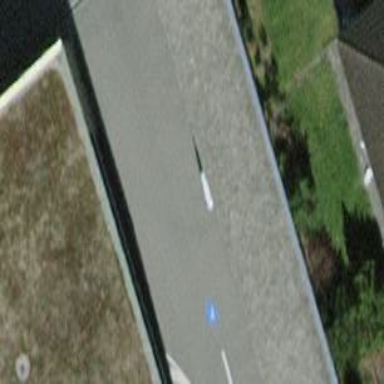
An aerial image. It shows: Parking area with asphalt surface and carports on the roof of building.